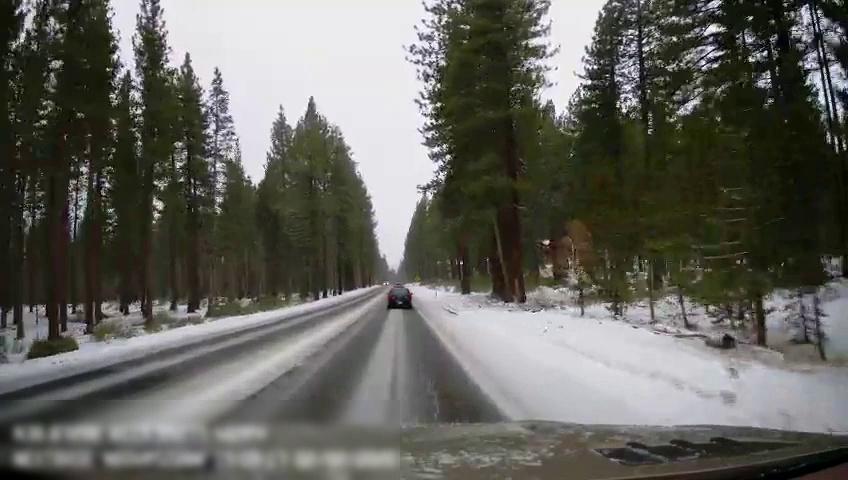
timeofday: Day
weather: Snowy
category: Drivable Space
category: Vehicles | Car
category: Lanes | Current Lane